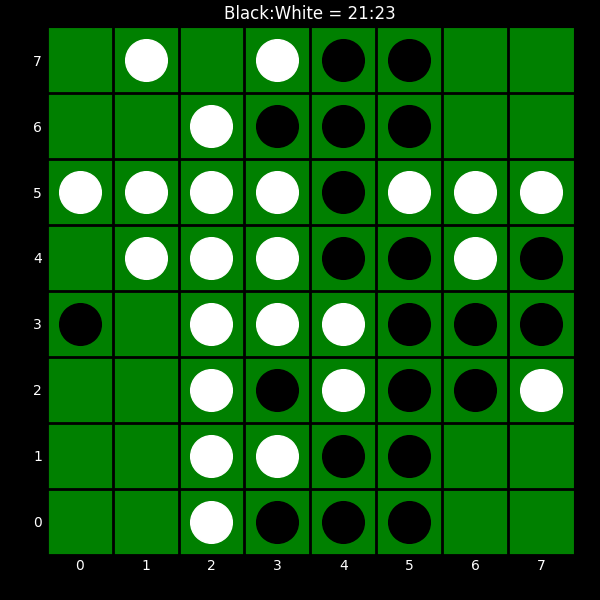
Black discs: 21
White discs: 23